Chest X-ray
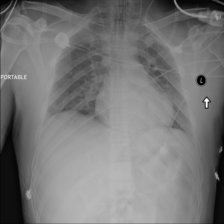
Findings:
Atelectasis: negative
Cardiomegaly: negative
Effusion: negative
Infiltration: positive
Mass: negative
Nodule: negative
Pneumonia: negative
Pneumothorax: negative
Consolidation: negative
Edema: negative
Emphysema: negative
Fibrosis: negative
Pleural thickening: negative
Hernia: negative